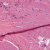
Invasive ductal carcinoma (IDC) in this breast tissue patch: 0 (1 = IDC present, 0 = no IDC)